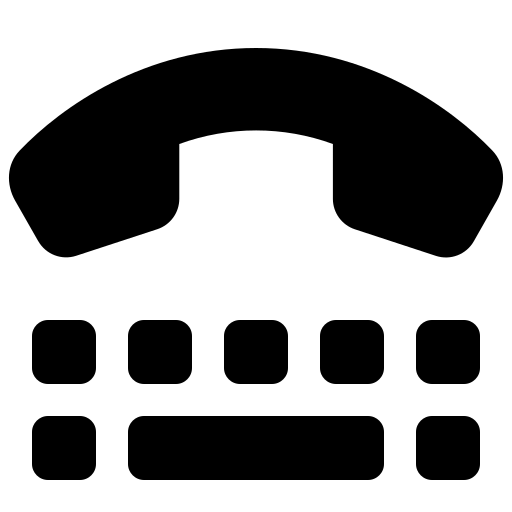
Tags: icon, FontAwesome, fa-icon, solid, tty